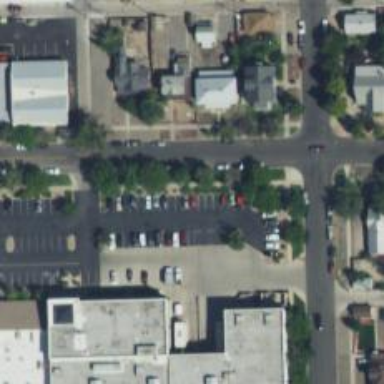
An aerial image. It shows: Parking space is available.